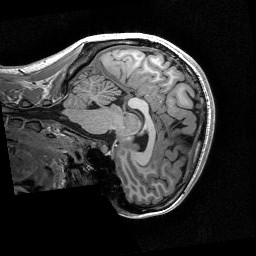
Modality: T1w
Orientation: sagittal
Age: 27
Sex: female
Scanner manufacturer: siemens
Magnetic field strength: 3 T
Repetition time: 2.53 s
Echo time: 0.00267 s